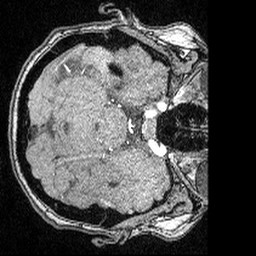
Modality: angio
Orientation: axial
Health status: ill
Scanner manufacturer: siemens
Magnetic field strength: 3 T
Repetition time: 0.022 s
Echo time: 0.00395 s